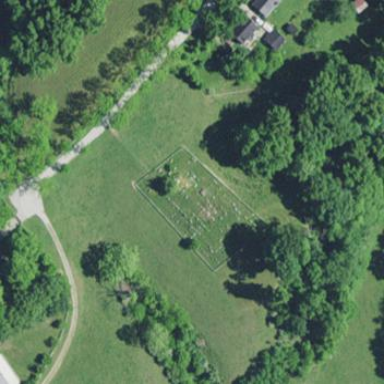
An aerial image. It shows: Cemetery.